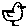
Label: bird